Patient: sex M, age 43
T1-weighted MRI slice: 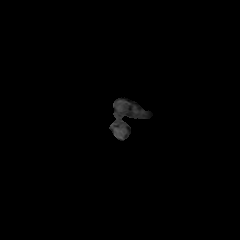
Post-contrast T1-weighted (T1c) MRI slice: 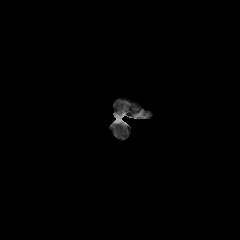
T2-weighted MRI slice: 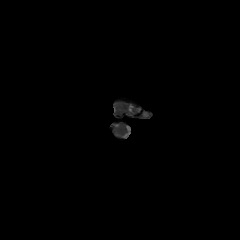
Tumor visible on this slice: no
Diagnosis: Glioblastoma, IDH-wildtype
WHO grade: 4